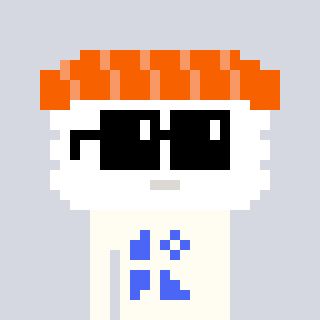
a pixel art character with square black sunglasses, a nigiri-shaped head and a grayscale-colored body on a cool background